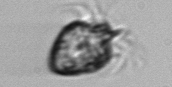
Label: Ciliophora